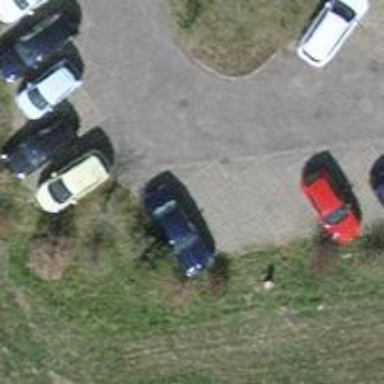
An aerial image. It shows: Asphalt parking aisle designated as service road.